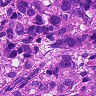
Metastatic tissue present: yes